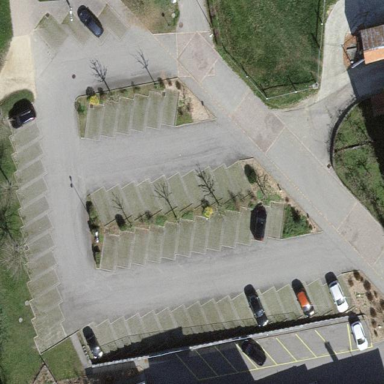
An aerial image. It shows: Parking area with surface.